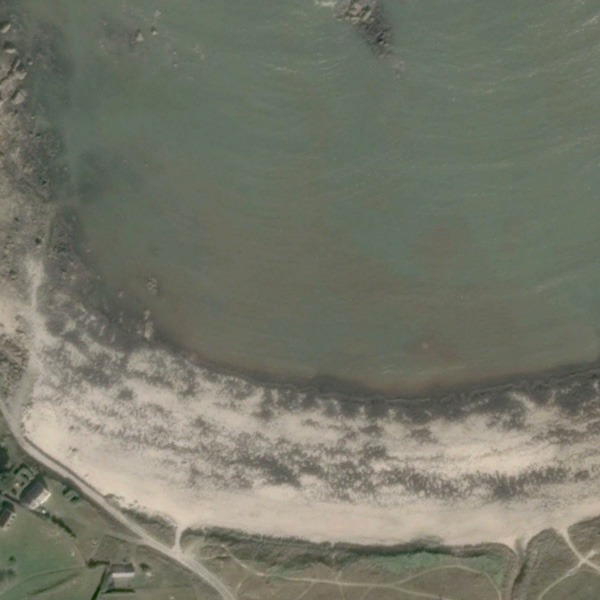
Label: Beach